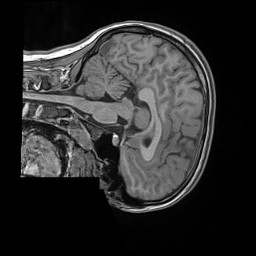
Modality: T1w
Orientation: sagittal
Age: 14
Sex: female
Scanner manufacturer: siemens
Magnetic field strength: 1.5 T
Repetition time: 2.04 s
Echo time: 0.00308 s